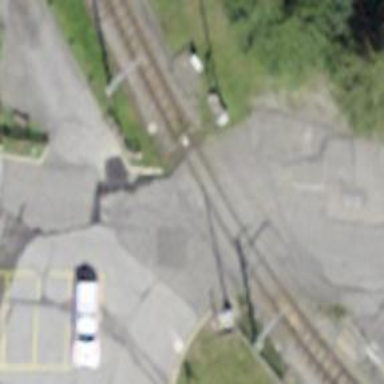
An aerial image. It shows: Railway level crossing.